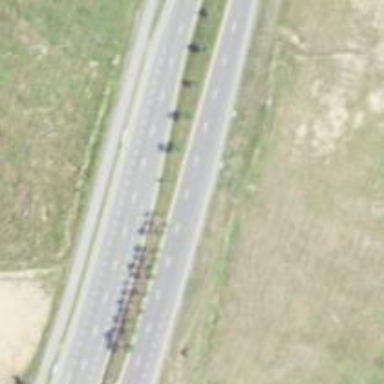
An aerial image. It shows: Asphalt trunk highway which is also expressway.